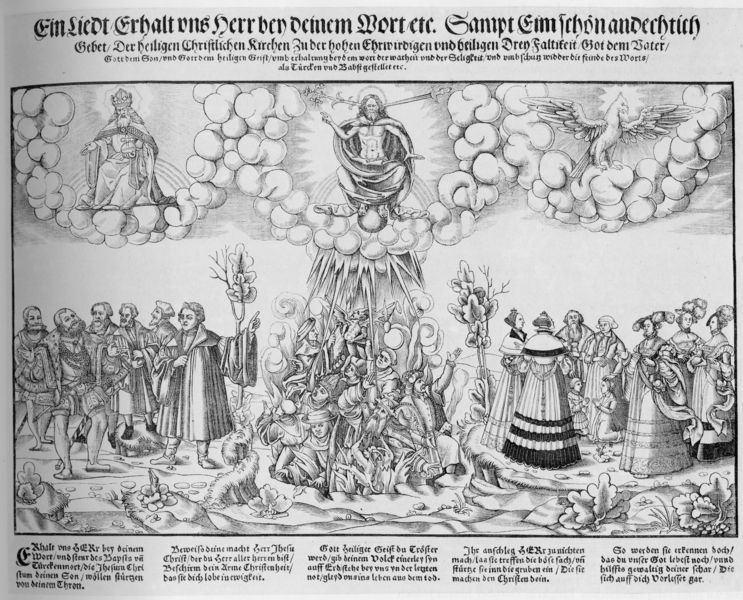
Titel: Ein Liedt/Erhalt vns Herr den deinem Wort
Institution: (Seriendruck)
Schlagwörter: adler, baum, blätter, falke, feuer, flügel, gott, himmel, umhang, vogel, weiß, wolken, frauen, menschen, blumen, damen, frisur, grau, licht, männer, schwarz, zeichnung, wolke, herren, leute, gericht, bibel, mensch, rahmen, taube, bild, ast, erde, feld, strauch, kirche, sonne, mantel, drei, gewänder, pflanzen, renaissance, schrift, stab, grafik, graphik, figuren, könig, thron, deutsch, gruppen, religion, blitze, strahlen, druck, lithographie, radierung, stich, titel, lithografie, seite, illustration, schwert, text, zeitung, überschrift, mäntel, kardinal, gebet, kranz, litographie, buchdruck, christus, jesus, eitelkeit, apokalypse, blitz, fegefeuer, hölle, jüngstes gericht, gedicht, klerus, priester, luther, heiliger, heilige, jünger, kupferstich, pegasus, fraktur, christentum, auferstehung, beschreibung, lied, christi, himmelfahrt, weltkugel, regenbogen, stick, dreifaltigkeit, christ, reformation, heiliger geist, gottvater, sinnspruch, druckschrift, artikel, zecihnung, weltgericht, trinität, sünder, pantokrator, irdisch, bildfeld, jüngste gericht, jüngster tag, bestrafung, klerikaler, auffahren, belehrung, woölken, himmelfahrt christi, gewánder, herrgot, liedt, göttliche bestrafung, hölle und himmel, sohn und heiliger geist